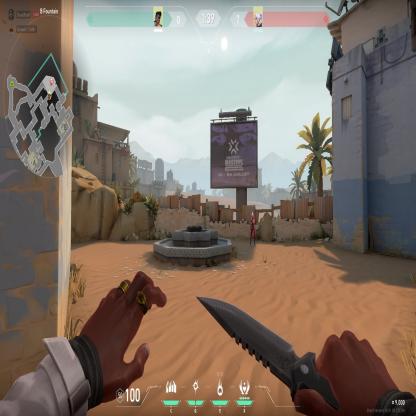
Label: enemy